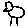
Label: bird